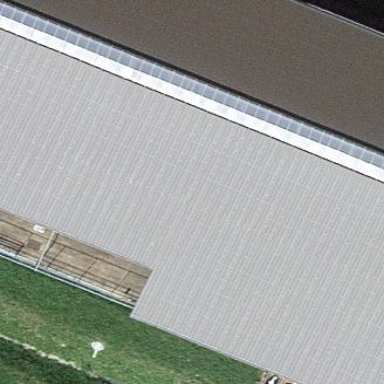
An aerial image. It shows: Barn with gabled roof.